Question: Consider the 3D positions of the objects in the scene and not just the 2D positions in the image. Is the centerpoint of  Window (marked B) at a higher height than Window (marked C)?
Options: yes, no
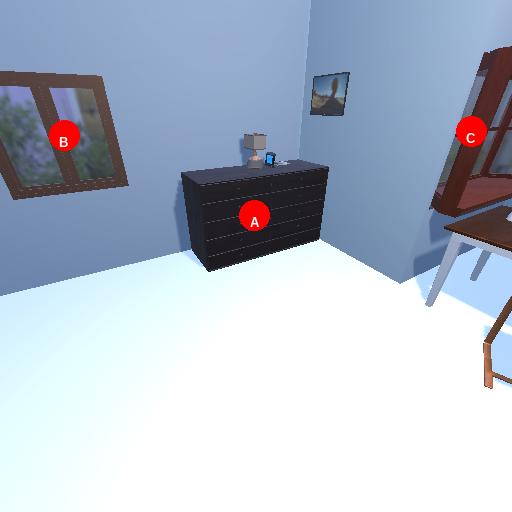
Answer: yes